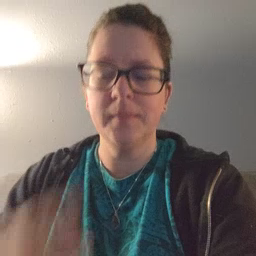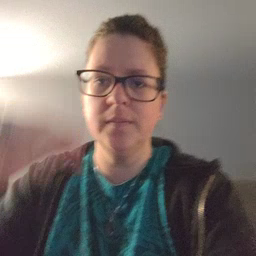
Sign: boy